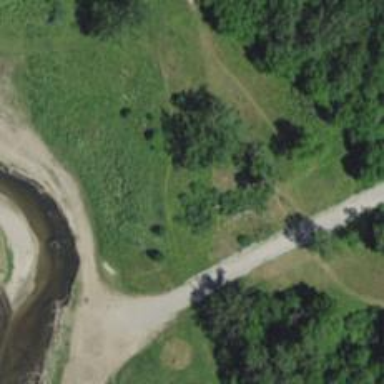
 specifically designed for the sport of disc golf."